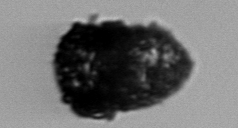
Label: Stenosemella_pacifica